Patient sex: M
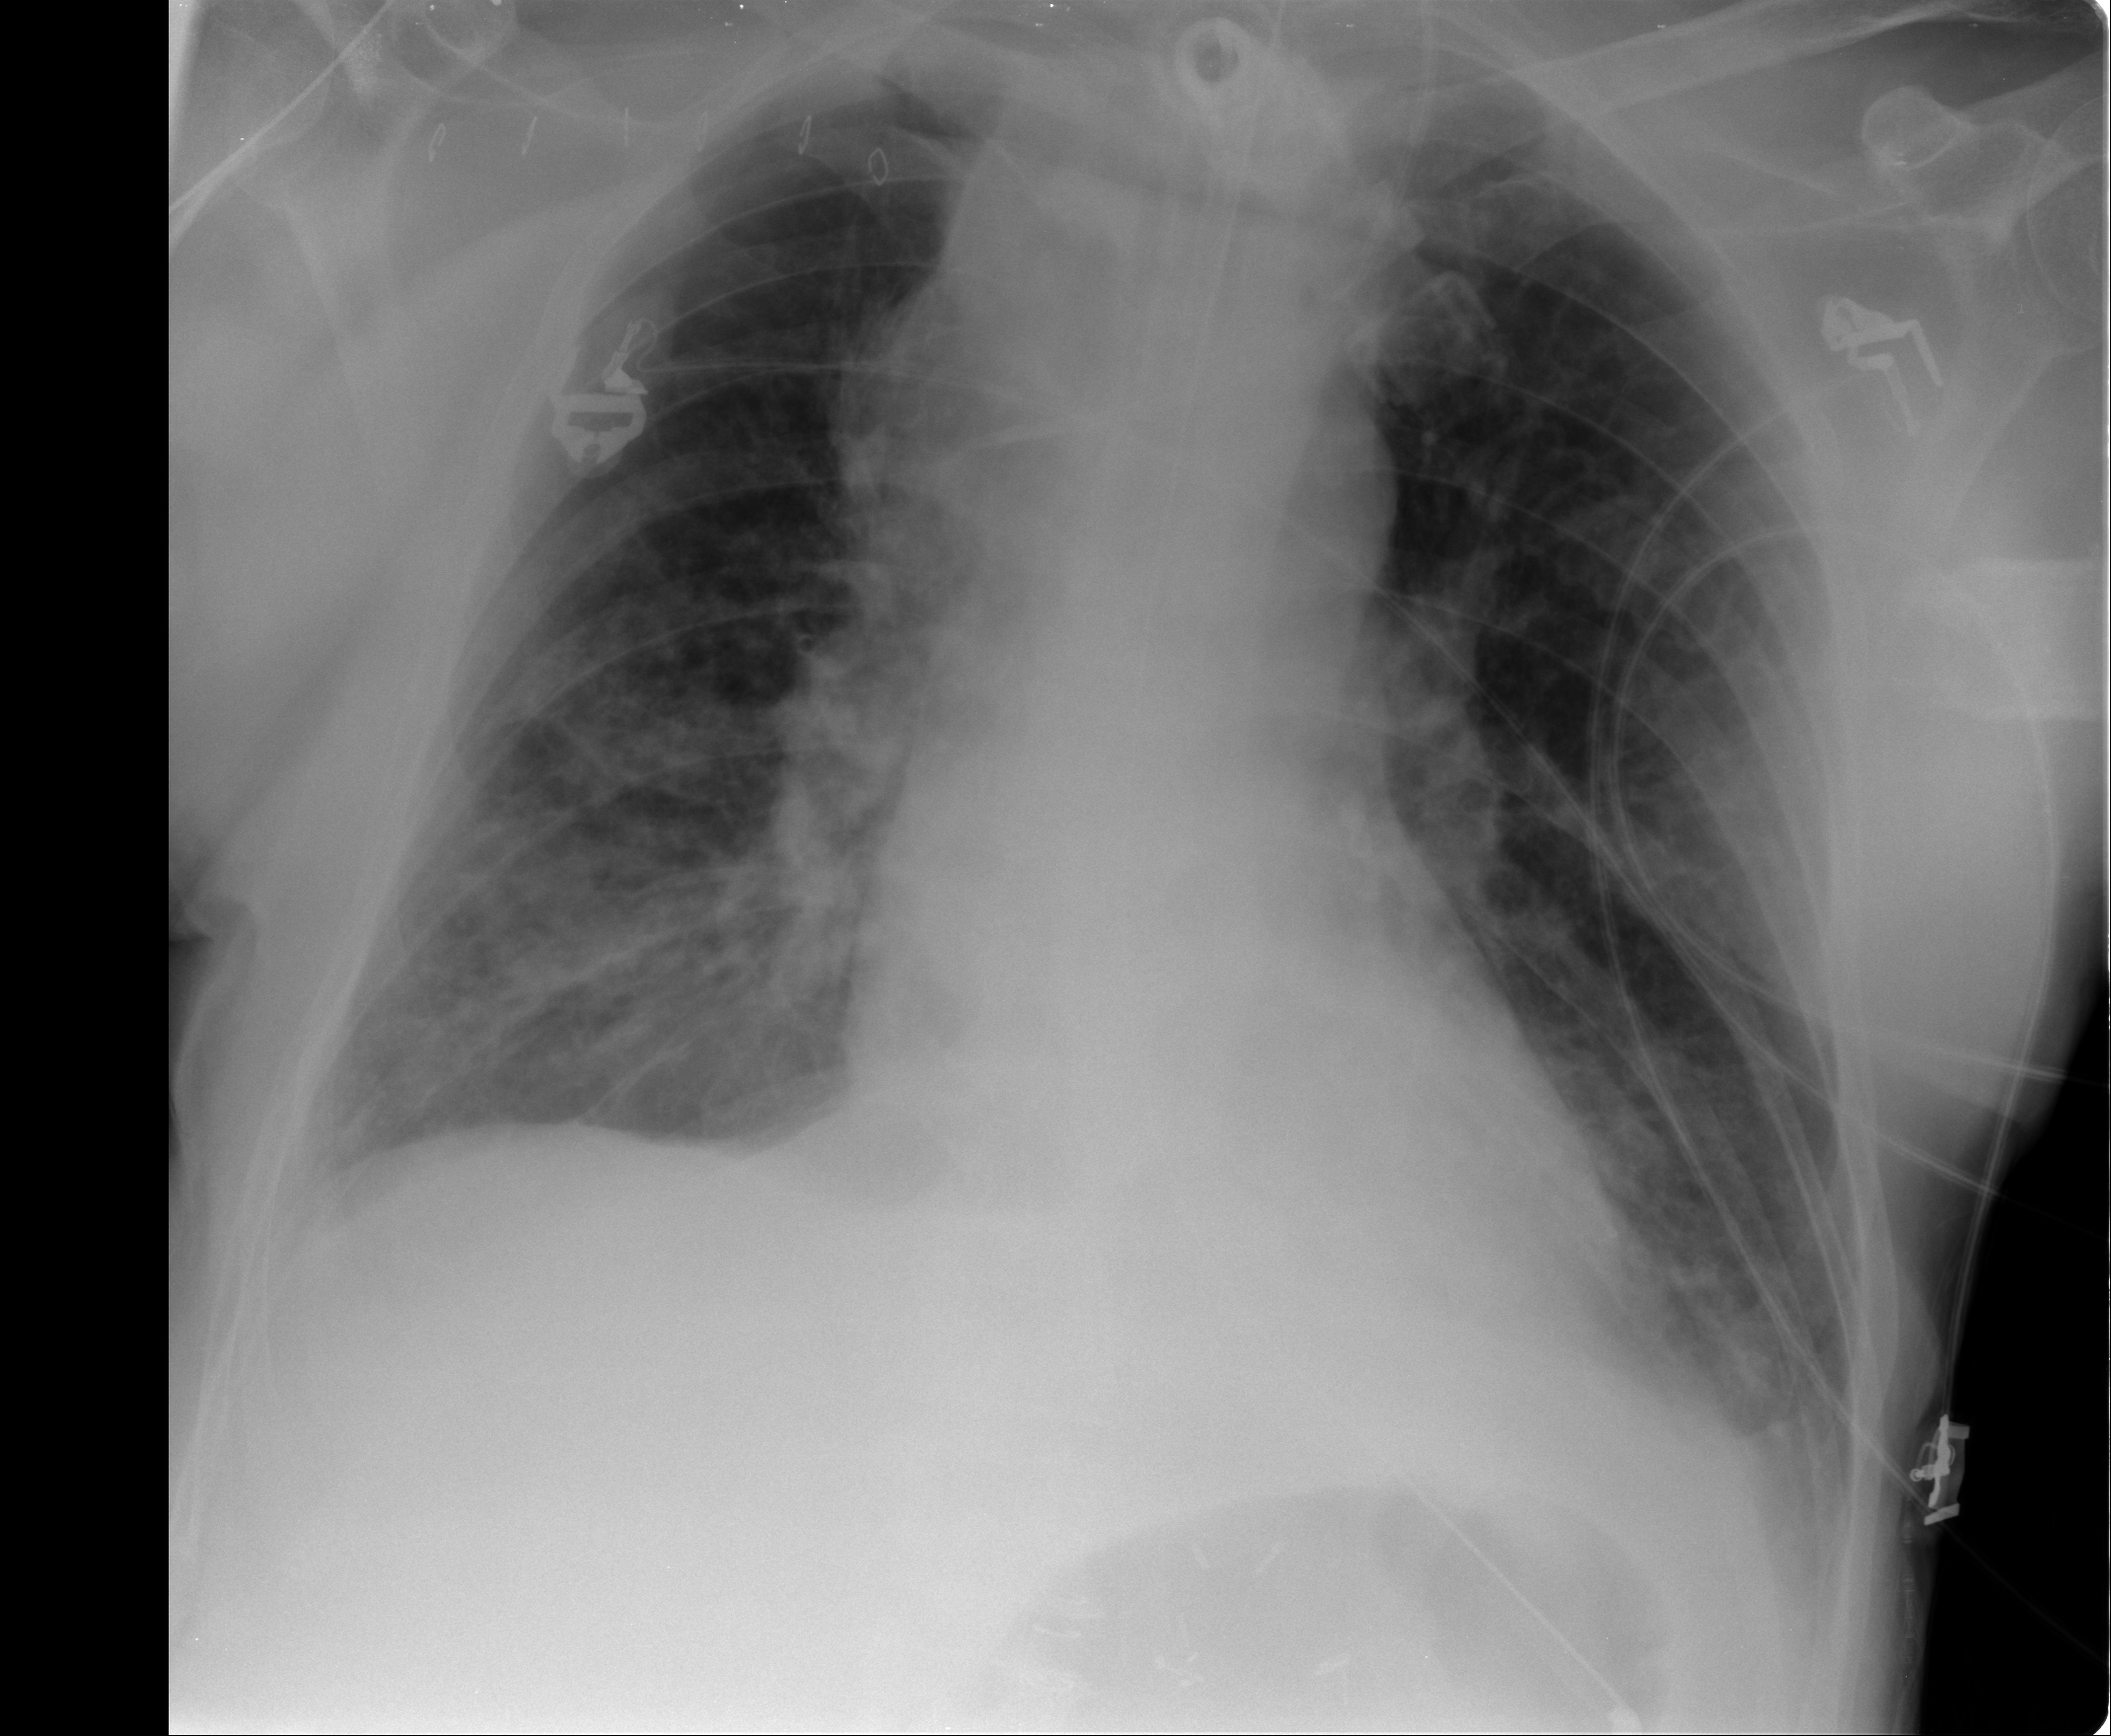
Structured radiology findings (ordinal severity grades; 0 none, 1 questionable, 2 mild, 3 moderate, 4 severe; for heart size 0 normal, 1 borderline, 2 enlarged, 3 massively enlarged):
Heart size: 1
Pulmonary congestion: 1
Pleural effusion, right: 1
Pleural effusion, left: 1
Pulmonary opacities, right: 2
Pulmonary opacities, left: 1
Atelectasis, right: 2
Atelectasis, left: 2